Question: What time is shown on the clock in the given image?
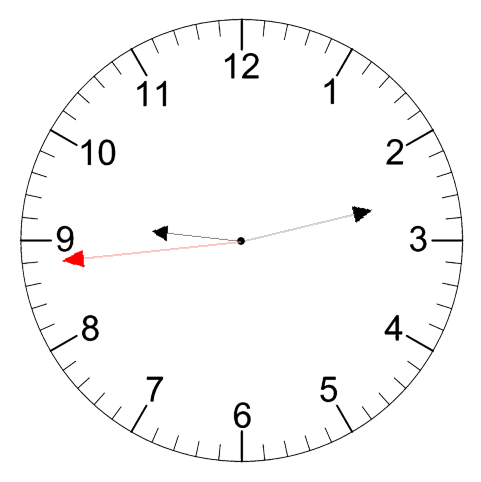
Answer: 09:12:44